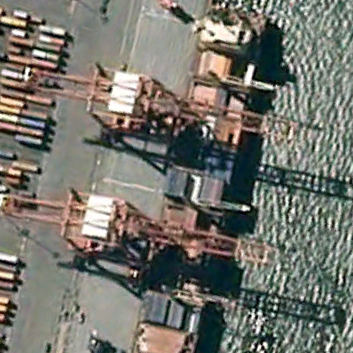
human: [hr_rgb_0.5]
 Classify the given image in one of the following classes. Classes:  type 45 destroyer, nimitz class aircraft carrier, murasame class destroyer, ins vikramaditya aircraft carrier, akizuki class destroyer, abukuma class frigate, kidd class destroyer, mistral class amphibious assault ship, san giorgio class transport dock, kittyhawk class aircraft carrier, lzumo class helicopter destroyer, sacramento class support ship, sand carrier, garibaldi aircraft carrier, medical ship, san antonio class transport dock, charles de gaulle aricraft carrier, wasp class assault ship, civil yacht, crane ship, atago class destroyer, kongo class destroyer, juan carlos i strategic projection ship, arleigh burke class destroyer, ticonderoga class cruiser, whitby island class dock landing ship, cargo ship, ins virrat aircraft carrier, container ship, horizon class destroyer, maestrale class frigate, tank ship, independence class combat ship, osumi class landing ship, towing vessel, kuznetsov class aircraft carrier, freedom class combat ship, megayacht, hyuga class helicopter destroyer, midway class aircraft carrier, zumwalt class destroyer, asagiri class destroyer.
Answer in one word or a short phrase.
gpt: Container ship